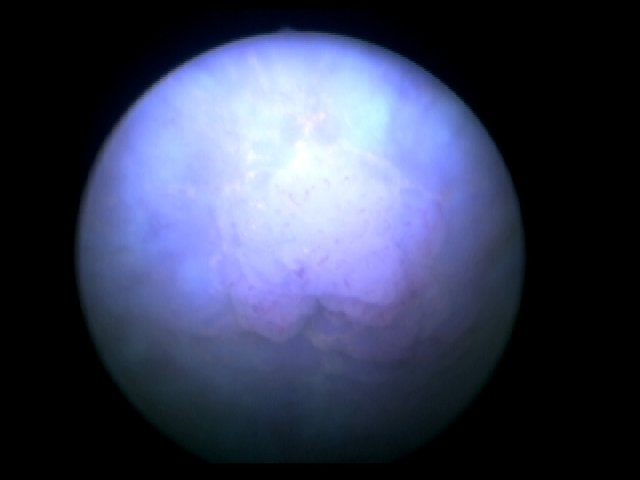
Modality: BLC
Class: Non-malignant
Subclass: BenignNOS
Lesion: L1
Morphology: Papillary
Bladder cancer association: No